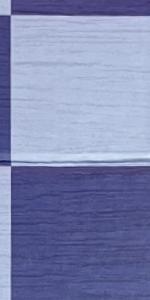
Label: Empty